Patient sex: F
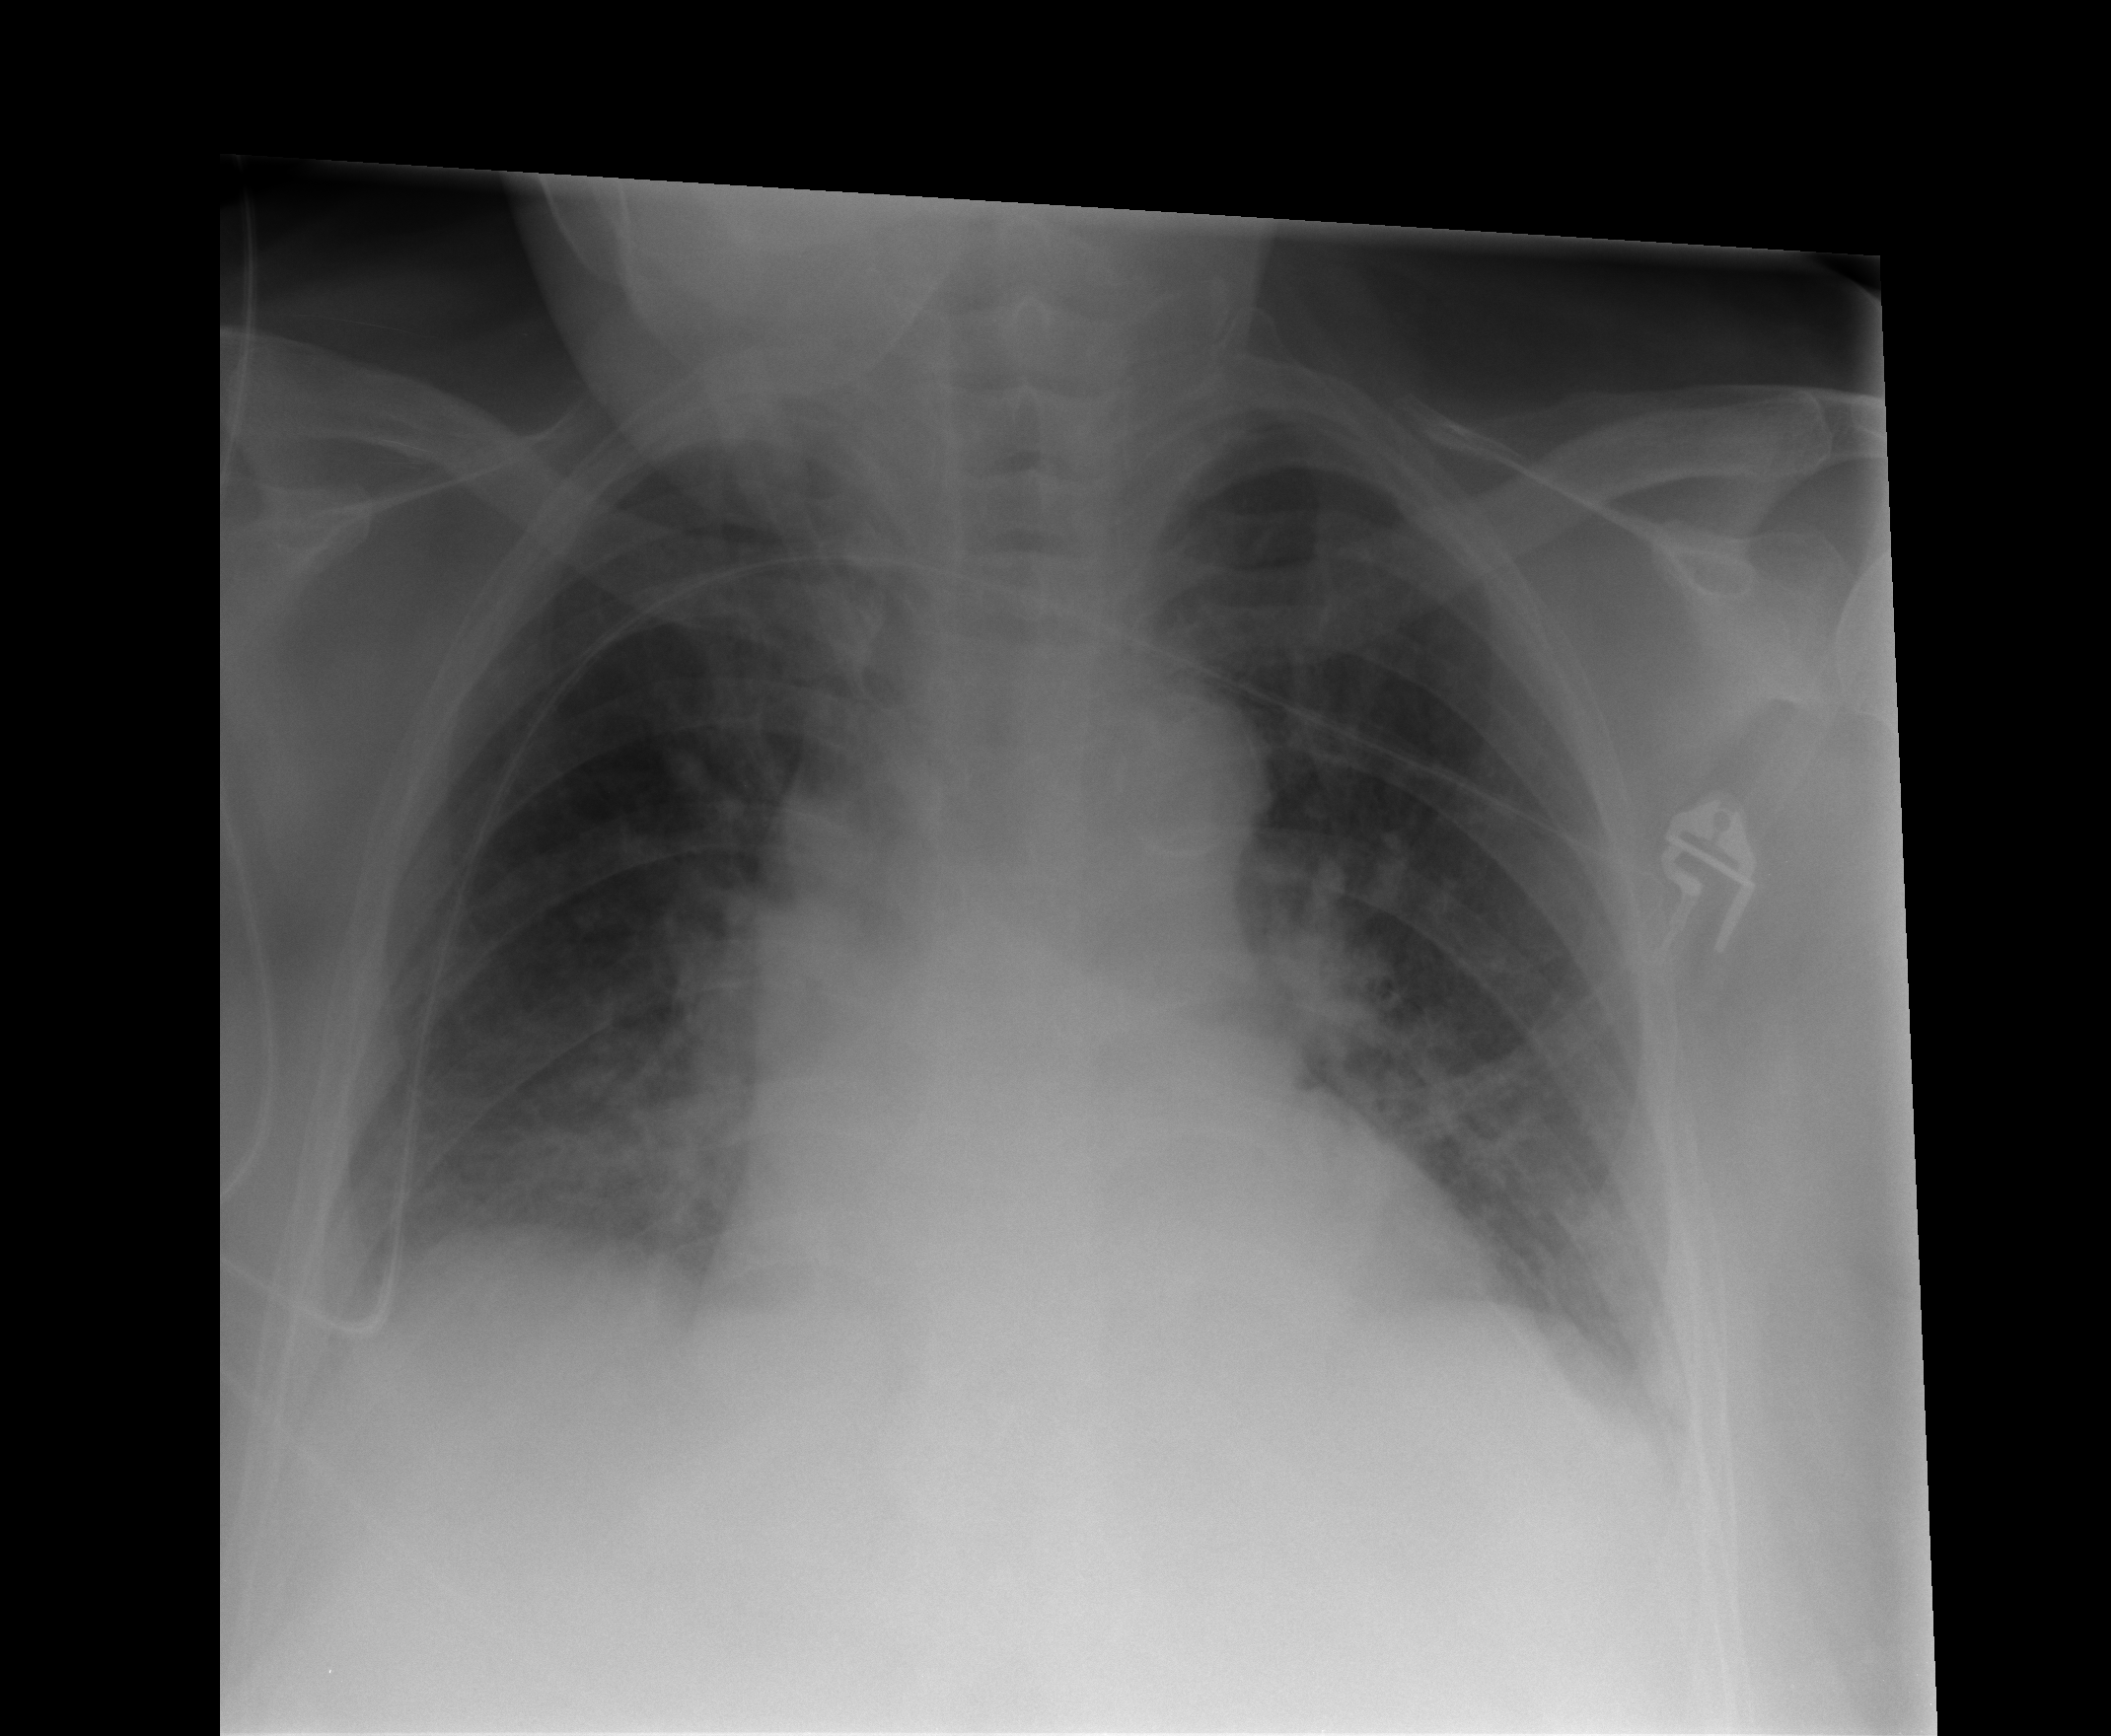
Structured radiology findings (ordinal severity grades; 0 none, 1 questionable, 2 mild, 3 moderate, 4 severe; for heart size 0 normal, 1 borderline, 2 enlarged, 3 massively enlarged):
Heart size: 0
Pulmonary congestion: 2
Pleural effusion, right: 2
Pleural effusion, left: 2
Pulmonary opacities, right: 0
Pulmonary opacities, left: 0
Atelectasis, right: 2
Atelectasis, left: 2